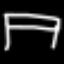
Label: bed